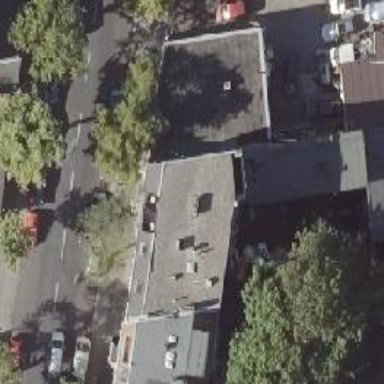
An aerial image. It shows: Pub.